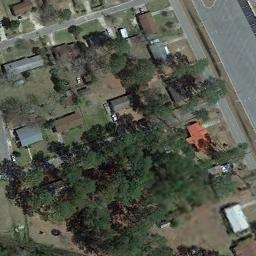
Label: medium_residential